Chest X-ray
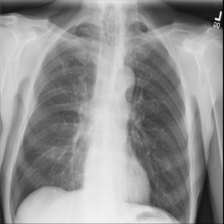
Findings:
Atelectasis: negative
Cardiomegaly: negative
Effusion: negative
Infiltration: negative
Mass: negative
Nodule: negative
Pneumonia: negative
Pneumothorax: negative
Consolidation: negative
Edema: negative
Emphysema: negative
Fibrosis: negative
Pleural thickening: negative
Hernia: negative